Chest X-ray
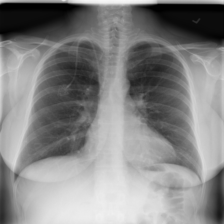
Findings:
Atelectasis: negative
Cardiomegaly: negative
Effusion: negative
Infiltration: negative
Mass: negative
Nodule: negative
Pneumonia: negative
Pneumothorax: negative
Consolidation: negative
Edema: negative
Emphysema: negative
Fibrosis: negative
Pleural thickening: negative
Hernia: negative